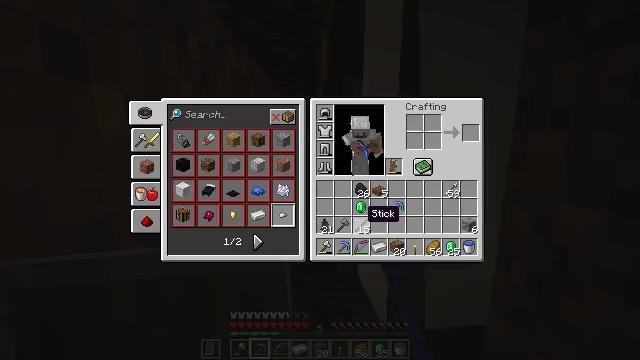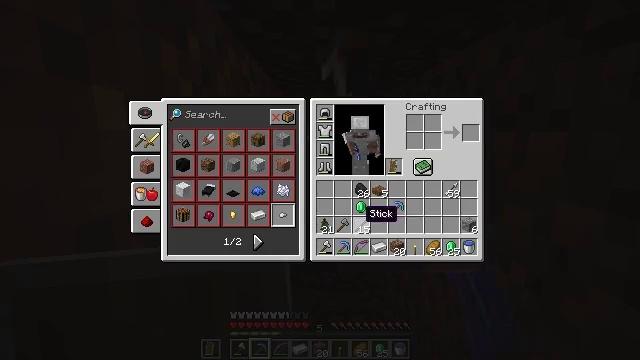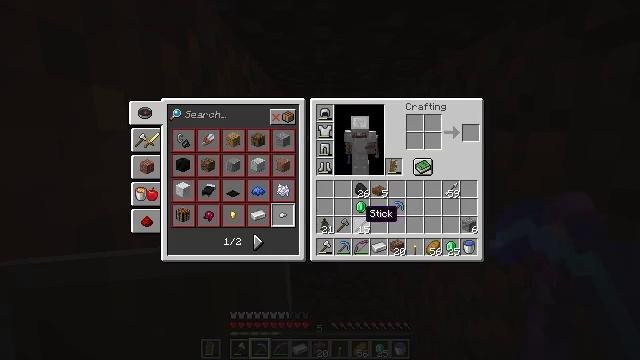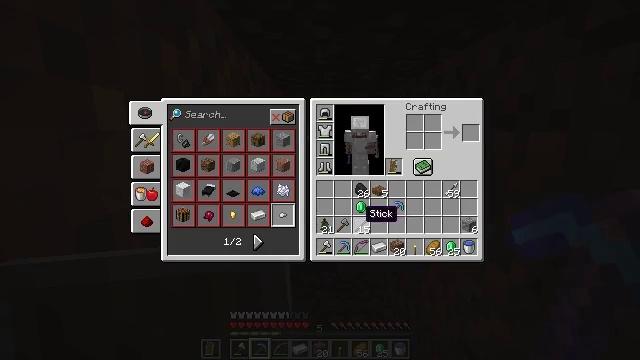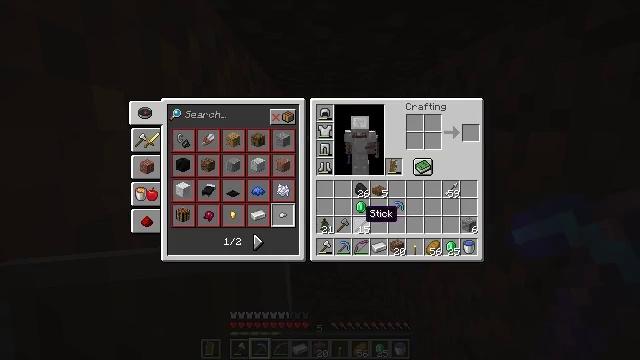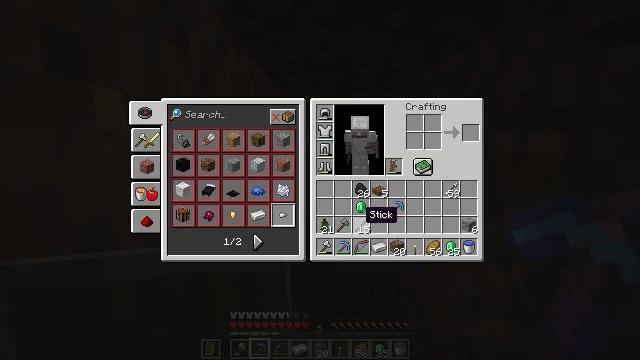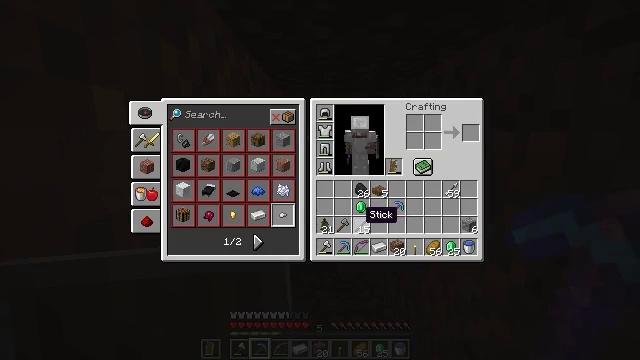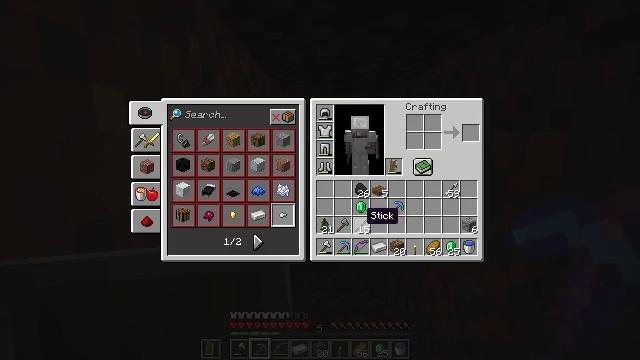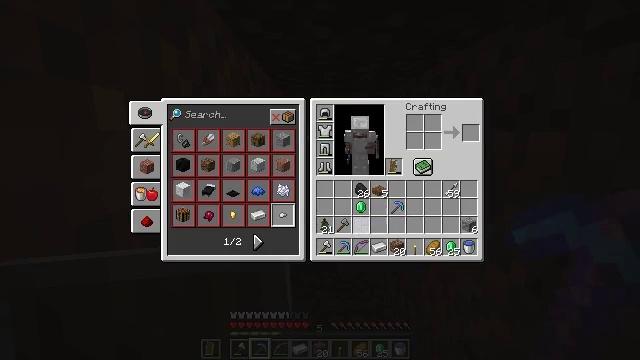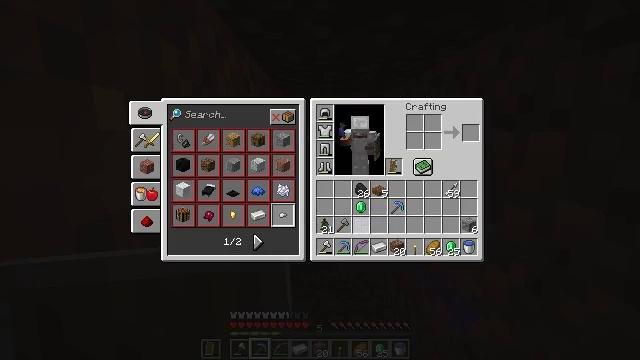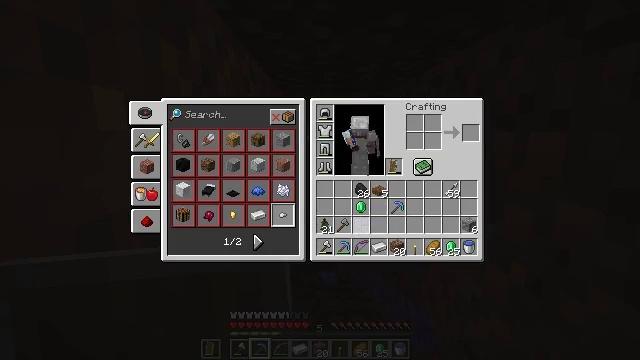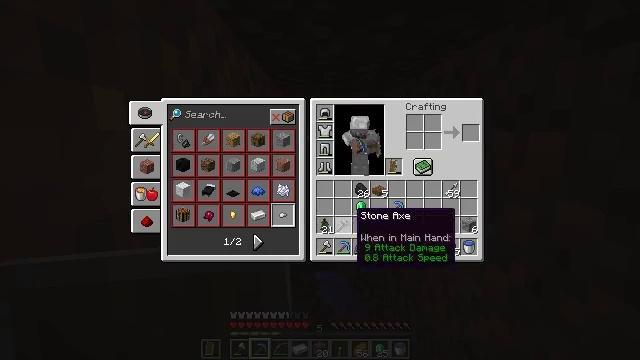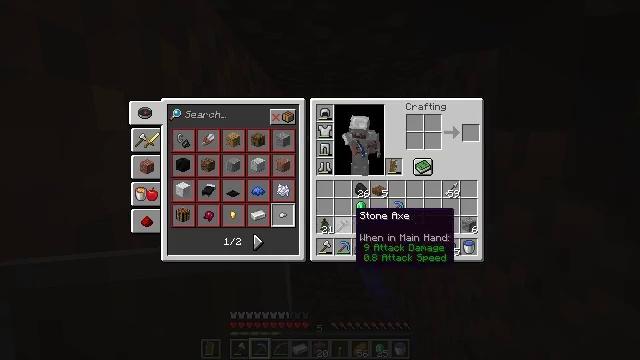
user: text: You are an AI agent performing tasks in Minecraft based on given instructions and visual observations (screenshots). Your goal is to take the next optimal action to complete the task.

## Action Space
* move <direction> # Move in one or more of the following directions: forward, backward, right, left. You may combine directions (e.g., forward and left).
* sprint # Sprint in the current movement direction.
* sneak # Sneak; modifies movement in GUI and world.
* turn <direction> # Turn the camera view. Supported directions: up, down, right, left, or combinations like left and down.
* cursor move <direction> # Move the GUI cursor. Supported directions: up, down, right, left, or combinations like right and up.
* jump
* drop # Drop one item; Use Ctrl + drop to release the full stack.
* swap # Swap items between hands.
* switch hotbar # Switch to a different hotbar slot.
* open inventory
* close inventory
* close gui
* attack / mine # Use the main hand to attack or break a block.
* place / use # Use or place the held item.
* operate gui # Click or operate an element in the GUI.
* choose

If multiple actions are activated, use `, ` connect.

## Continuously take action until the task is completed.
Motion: motion action
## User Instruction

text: Remove a stick from the inventory.
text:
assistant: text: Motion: sprint, open gui
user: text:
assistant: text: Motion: sprint
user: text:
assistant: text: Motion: sprint
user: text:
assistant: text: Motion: sprint
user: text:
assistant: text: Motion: sprint
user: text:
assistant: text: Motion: sprint
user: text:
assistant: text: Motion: sprint
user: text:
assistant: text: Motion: sprint, drop
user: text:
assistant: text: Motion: sprint, drop
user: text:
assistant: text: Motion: sprint, drop
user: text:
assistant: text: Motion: sprint
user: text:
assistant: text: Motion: sprint
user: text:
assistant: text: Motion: sprint